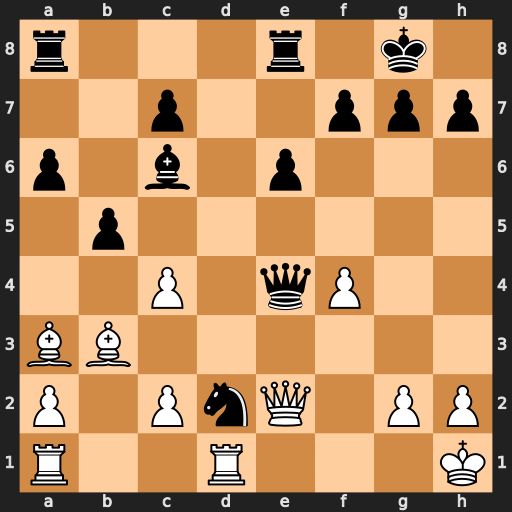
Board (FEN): r3r1k1/2p2ppp/p1b1p3/1p6/2P1qP2/BB6/P1PnQ1PP/R2R3K
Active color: w
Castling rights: -
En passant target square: -
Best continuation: Rxd2 Qxe2 Rxe2